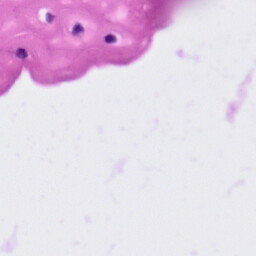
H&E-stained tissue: Tonsil